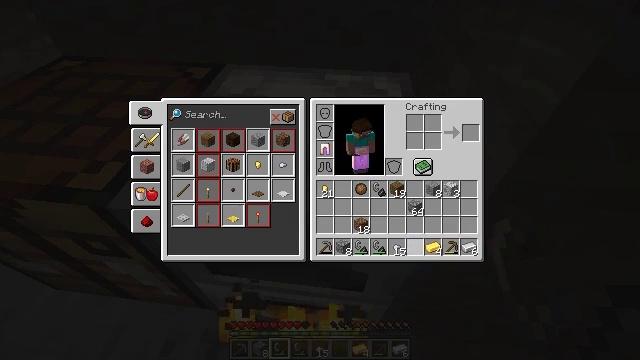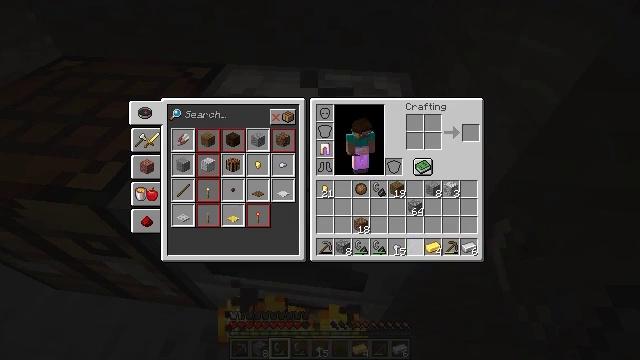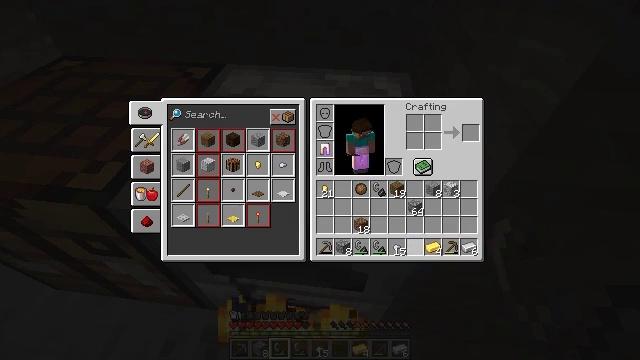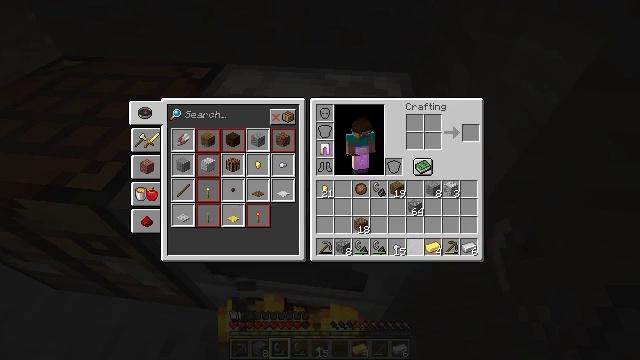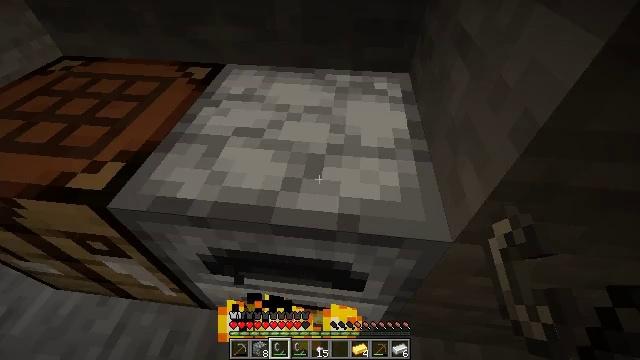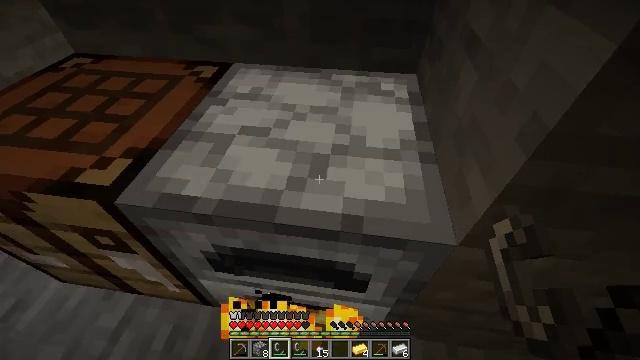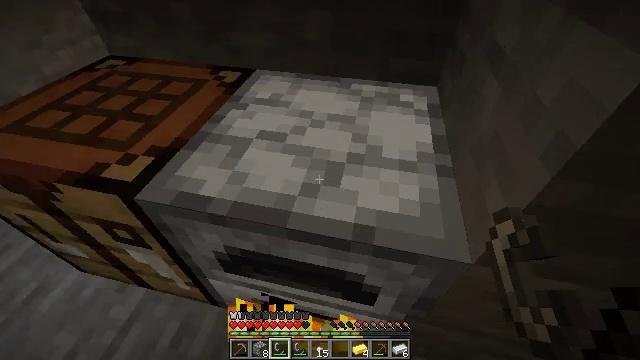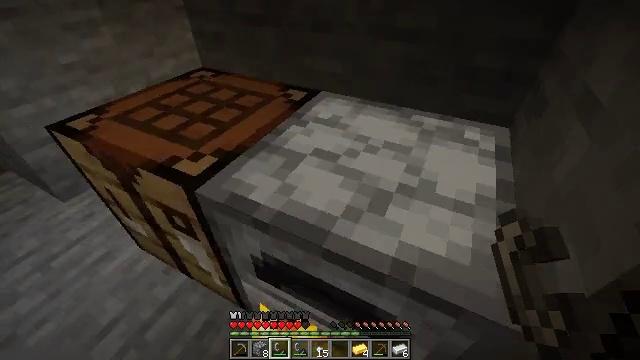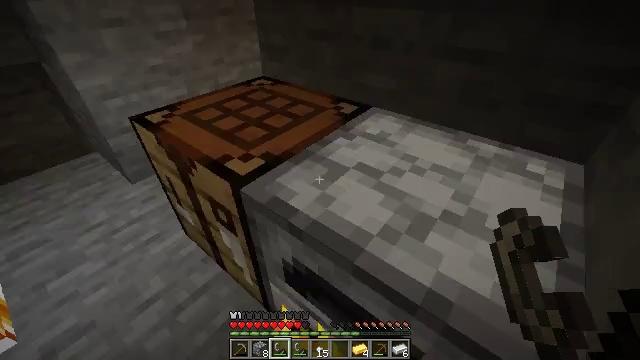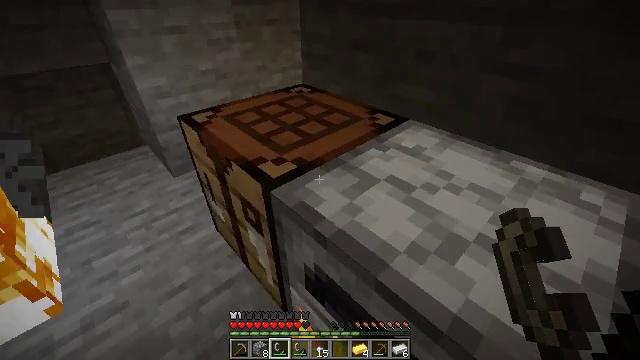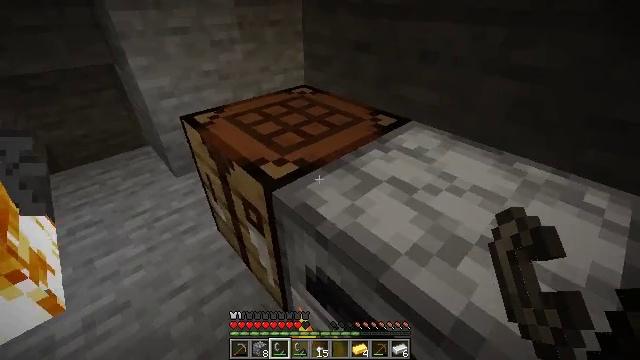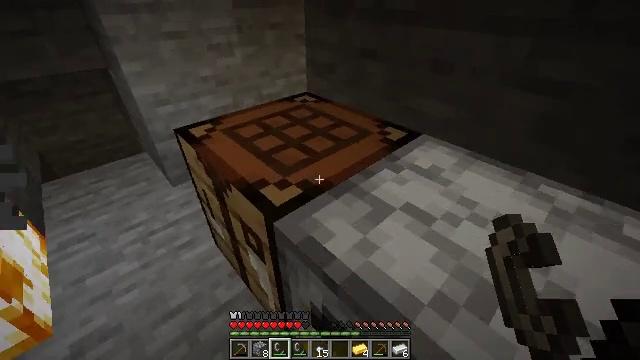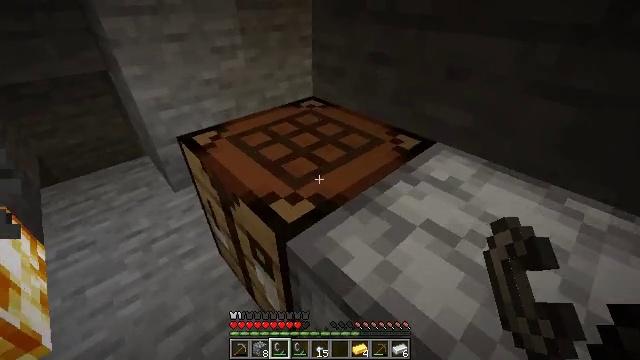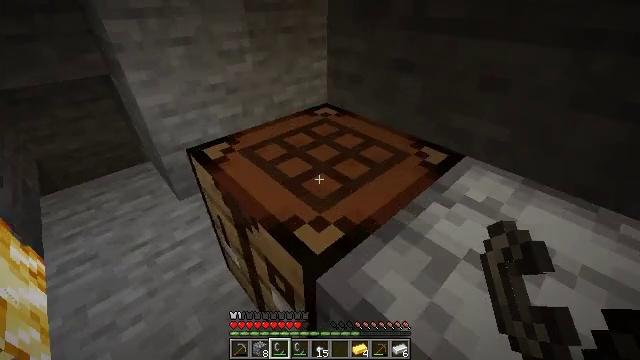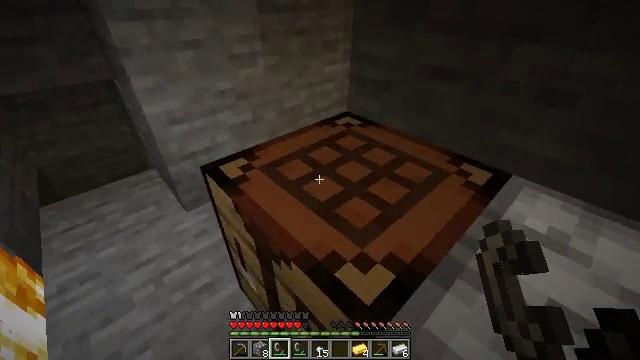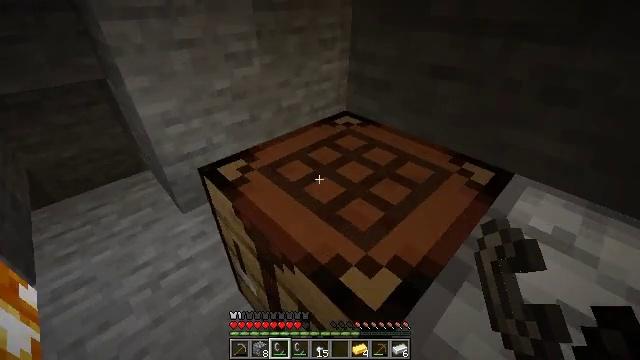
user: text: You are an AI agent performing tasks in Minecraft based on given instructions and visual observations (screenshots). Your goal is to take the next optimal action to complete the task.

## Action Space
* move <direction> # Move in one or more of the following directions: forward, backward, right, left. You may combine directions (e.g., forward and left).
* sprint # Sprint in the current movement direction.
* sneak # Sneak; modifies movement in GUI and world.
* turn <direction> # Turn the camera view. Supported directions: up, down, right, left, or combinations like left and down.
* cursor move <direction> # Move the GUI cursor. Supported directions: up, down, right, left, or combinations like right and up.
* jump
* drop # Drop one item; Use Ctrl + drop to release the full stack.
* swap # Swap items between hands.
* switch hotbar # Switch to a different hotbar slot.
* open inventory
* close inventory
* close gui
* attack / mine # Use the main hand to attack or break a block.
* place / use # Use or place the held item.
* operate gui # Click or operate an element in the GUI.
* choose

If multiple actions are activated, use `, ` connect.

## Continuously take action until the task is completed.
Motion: motion action
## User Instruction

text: Remove a fire charge from the inventory.
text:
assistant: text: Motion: sneak
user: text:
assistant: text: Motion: sneak
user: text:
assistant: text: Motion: no_op
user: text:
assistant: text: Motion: no_op
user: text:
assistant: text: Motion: turn left
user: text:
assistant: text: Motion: turn left and up
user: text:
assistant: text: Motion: turn left and up
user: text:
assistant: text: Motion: turn left and up
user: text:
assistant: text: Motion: turn left and up
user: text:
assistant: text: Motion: move forward
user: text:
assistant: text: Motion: move forward
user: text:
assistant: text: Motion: move forward
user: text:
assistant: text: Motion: move forward
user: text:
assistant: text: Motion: move forward
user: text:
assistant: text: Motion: move forward and move left, turn right
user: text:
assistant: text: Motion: move forward and move left, turn right
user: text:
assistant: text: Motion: move forward and move left, turn right
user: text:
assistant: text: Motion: move forward and move left, turn right
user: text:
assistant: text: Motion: move forward and move left, turn right
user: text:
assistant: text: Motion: move forward and move left, turn right
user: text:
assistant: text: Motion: move forward and move left, turn right
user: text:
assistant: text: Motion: move forward and move left, turn right
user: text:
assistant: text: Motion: move forward, turn right
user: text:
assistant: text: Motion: move forward, turn right
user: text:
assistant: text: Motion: turn right
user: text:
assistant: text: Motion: no_op
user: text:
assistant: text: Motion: no_op
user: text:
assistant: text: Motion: turn up
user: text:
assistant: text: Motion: turn up
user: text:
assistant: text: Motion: turn up